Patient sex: M
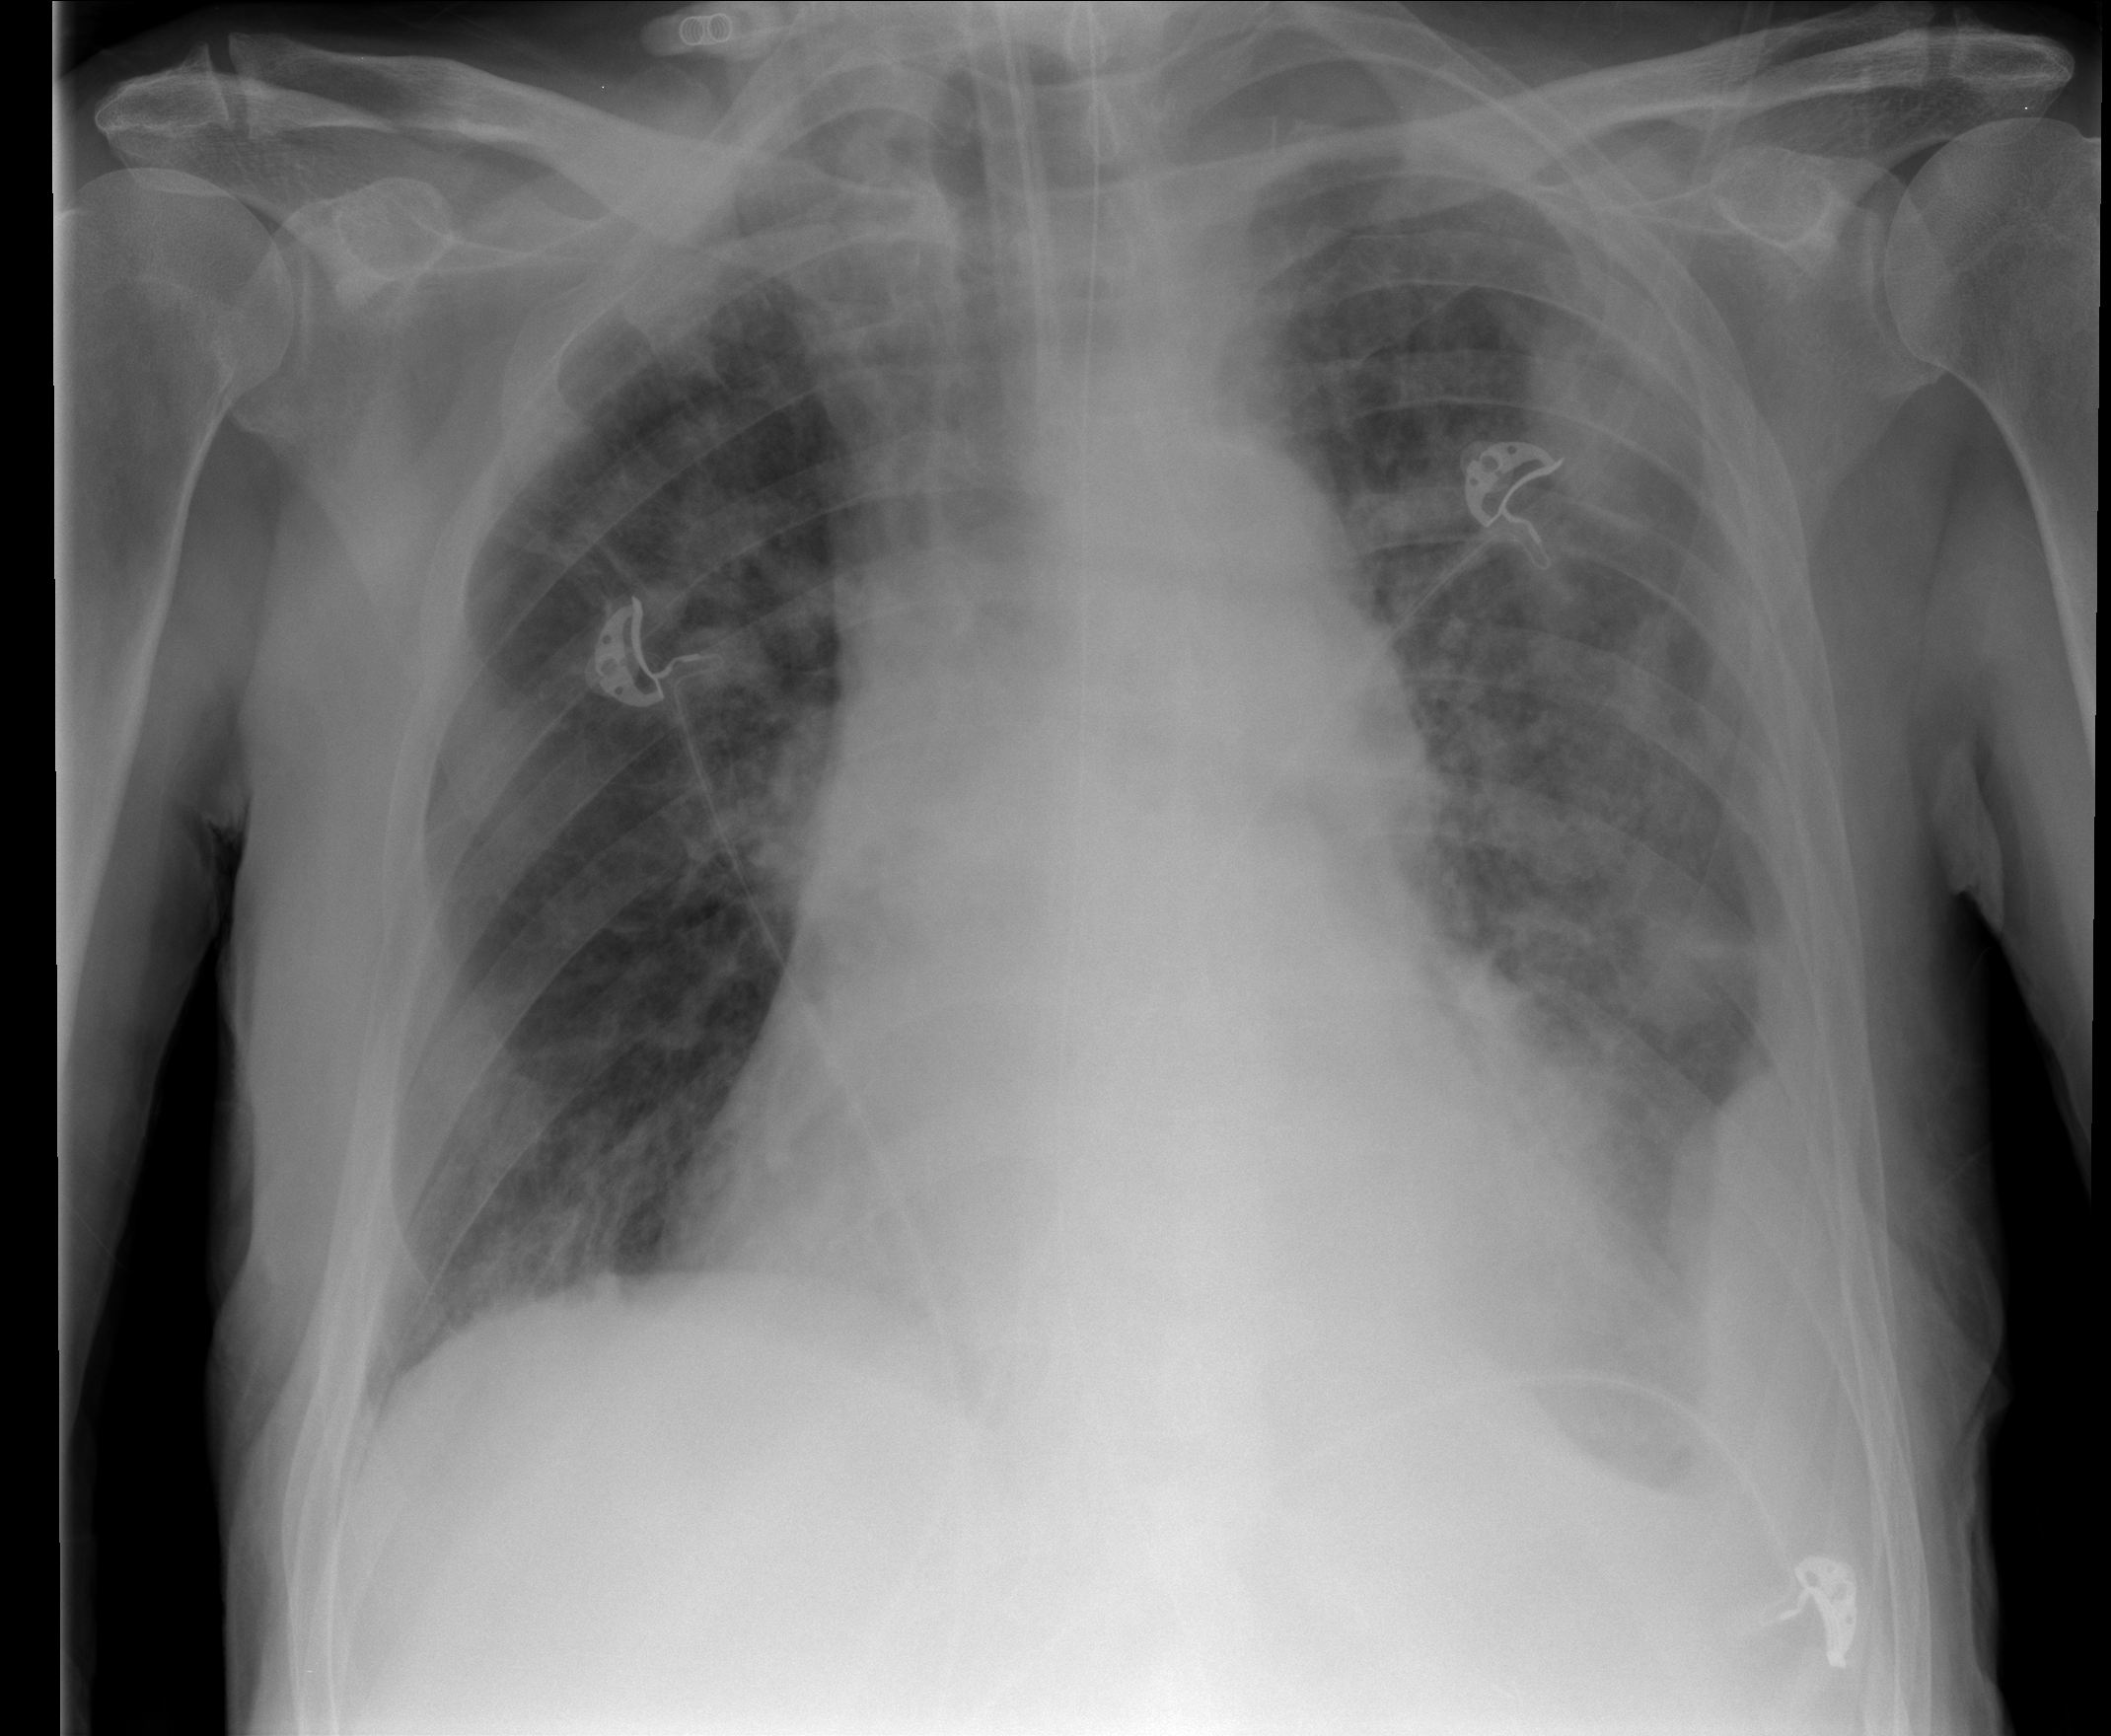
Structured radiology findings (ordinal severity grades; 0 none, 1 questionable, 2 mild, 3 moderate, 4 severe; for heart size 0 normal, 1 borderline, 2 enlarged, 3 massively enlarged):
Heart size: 2
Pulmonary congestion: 0
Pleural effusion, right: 0
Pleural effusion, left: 3
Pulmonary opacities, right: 0
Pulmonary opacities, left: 0
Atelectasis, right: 0
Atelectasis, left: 0